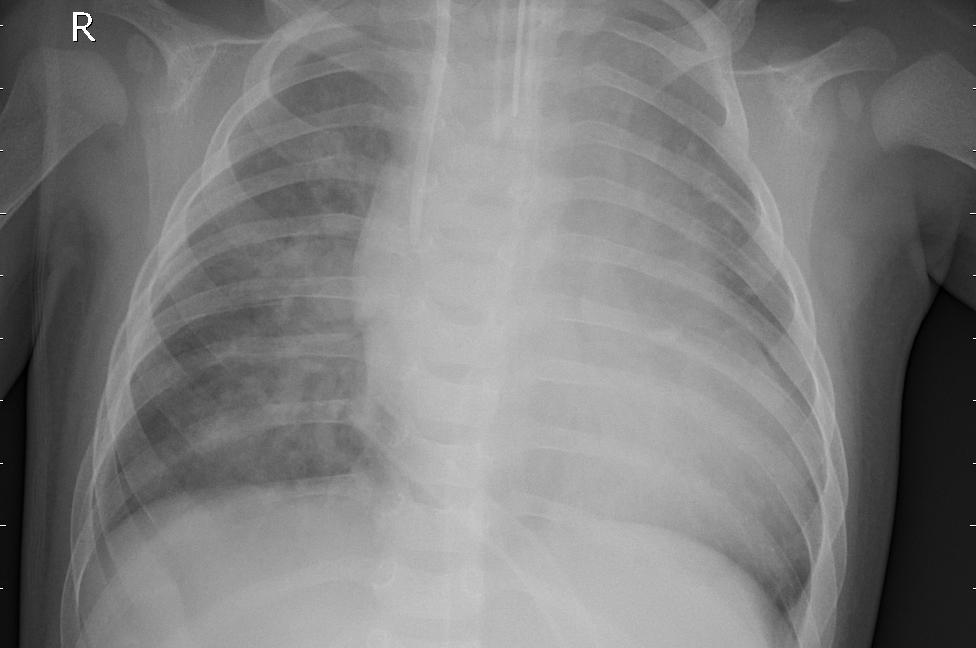
Diagnosis: PNEUMONIA